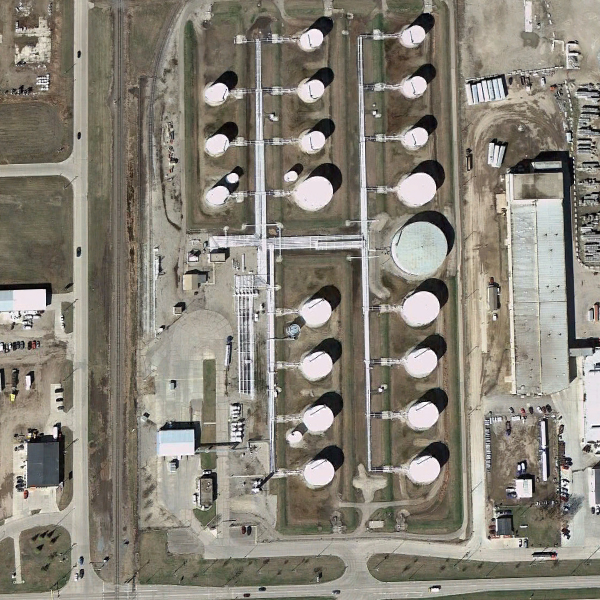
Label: StorageTanks